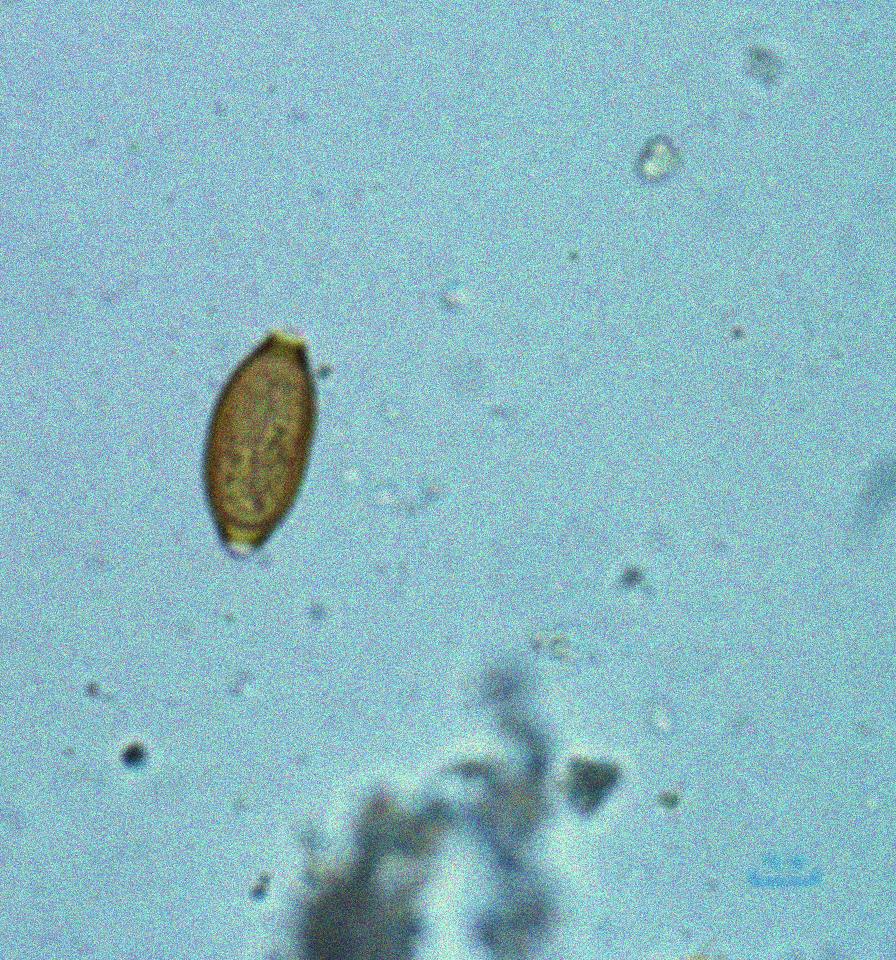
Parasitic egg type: Trichuris trichiura